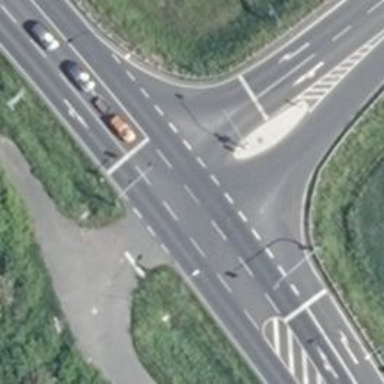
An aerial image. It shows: Road with traffic signals.